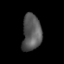
Tissue: lung
Cell type: Epithelial cells
Senescence score: 0.2295
Nuclear area (px): 675
Mean DAPI intensity: 88.987